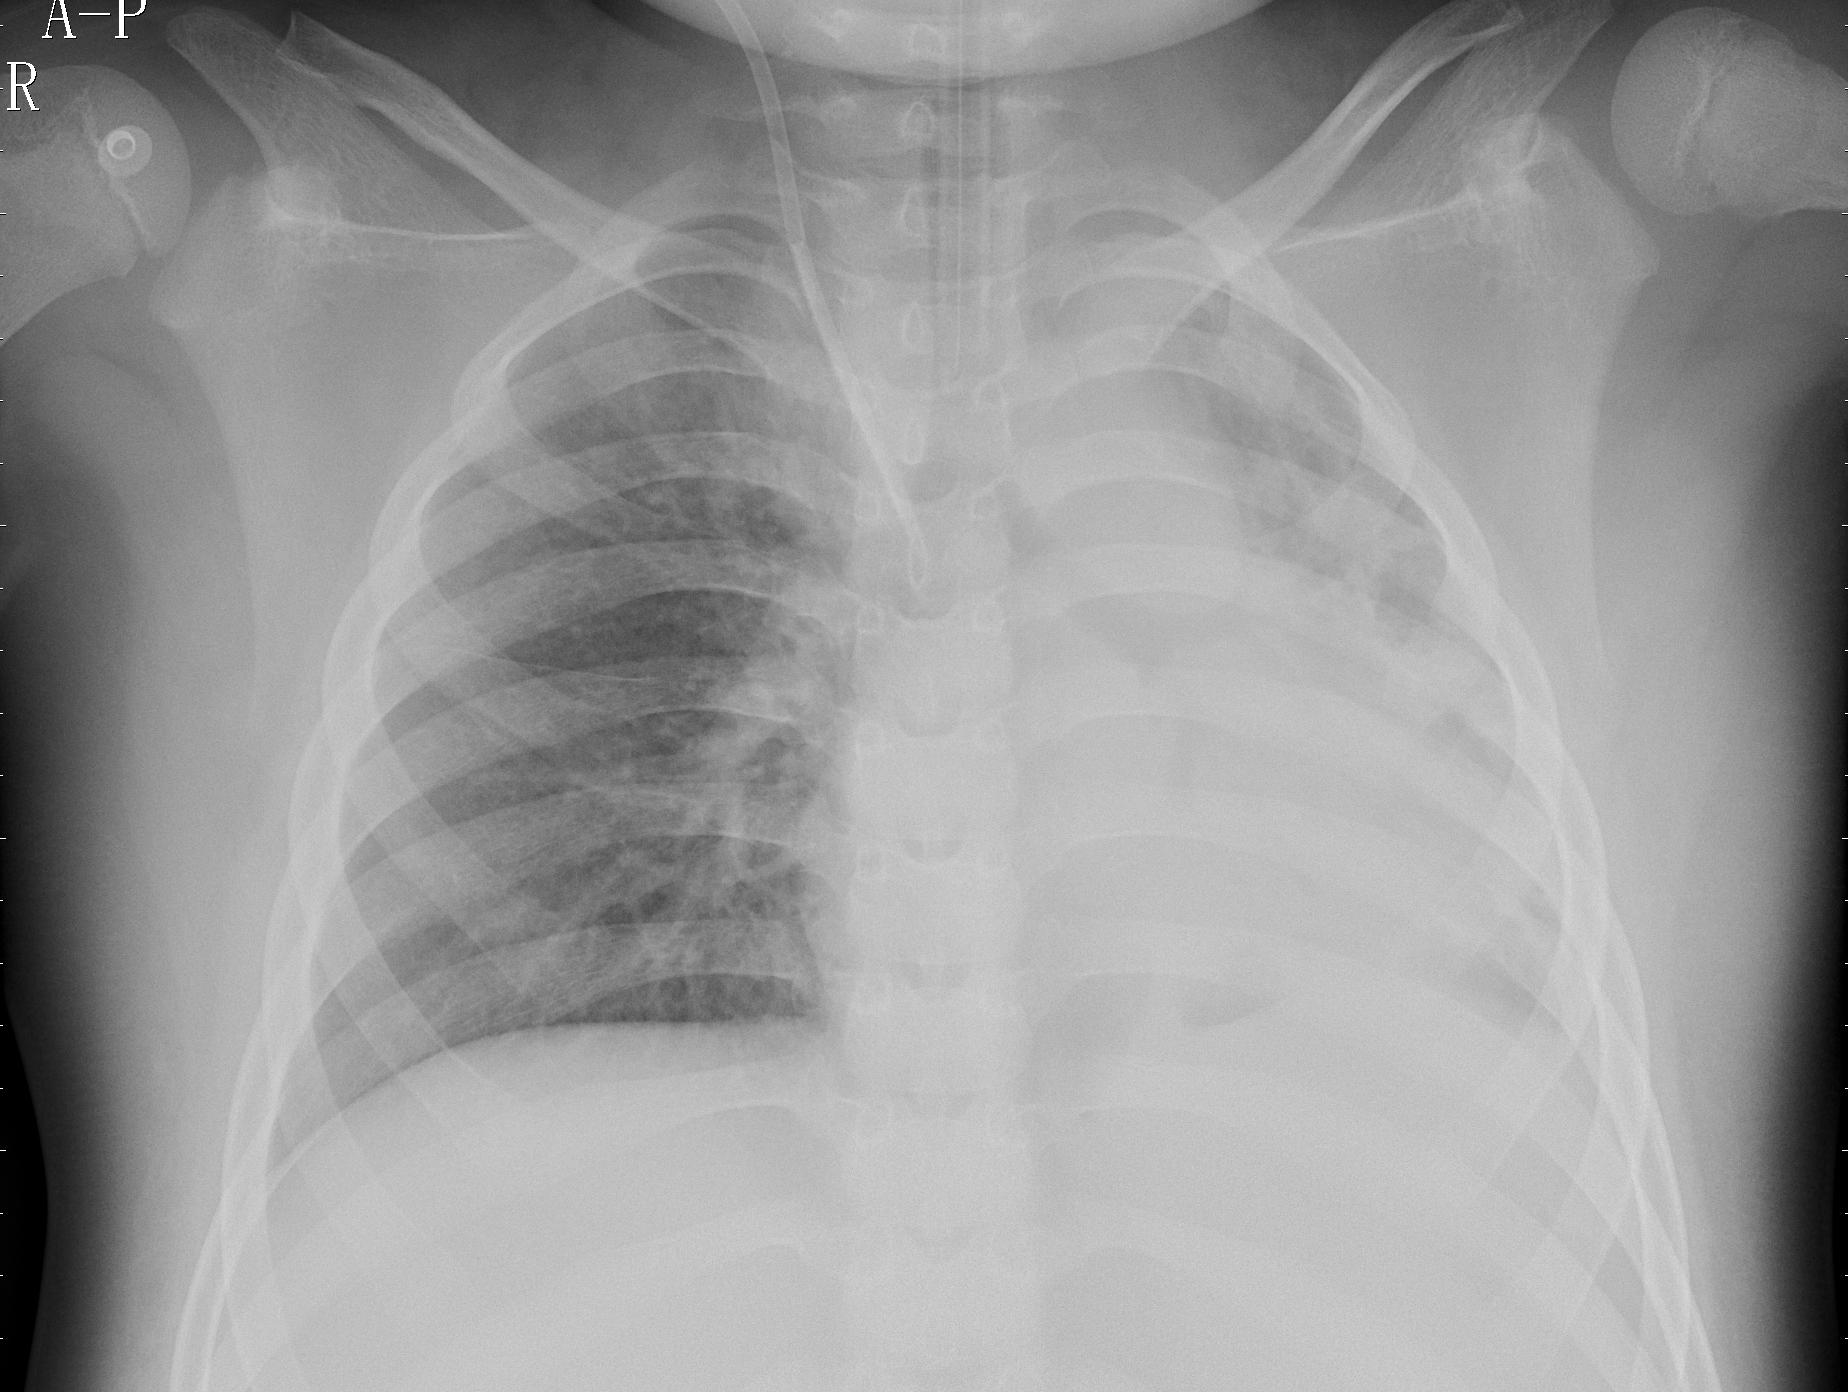
Diagnosis: PNEUMONIA